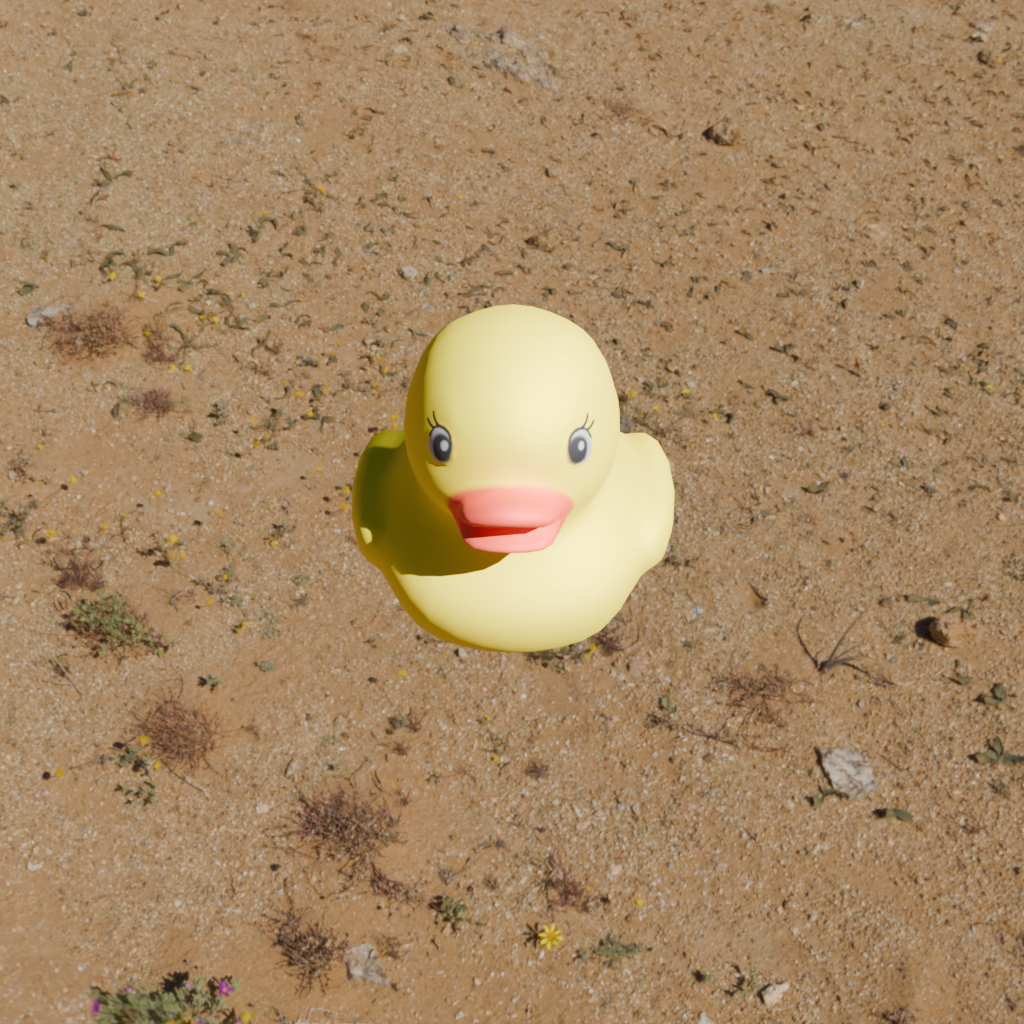
an image of a yellow rubber duck seen from <front> in a sunny desert landscape with a clear sky.